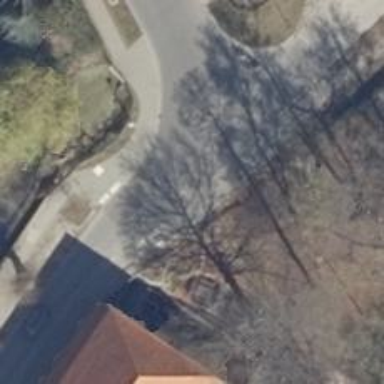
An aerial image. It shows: Sidewalk.